Question: At my company website we use a custom web font using a '@font-face' named 'HelveticaNeue'. It works perfectly except in Internet Explorer 11 here by referring to as IE11.
In some request, usually first time visitors or on some hard refresh, Internet Explorer first render the text (wrapping text with soft line breaks) and then apply the web font. Since 'HelveticaNeue' is a lot wider then the browsers default web font the text needs to be re-rendered to fit the container. All other browsers I have tested dose this fine but not IE11.
Remember, this does not happen every time but it is tested on multiple computers with same result.
## I have attached an image which explain the issue.

As shown in the image above the text breaks the layout and run out of it's container or get cropped due to CSS 'overflow: hidden;'.
Is there a way to force IE11 to either load the font before rendering the text or to force it to re-render after the font is loaded... Or any other idea for a solution?
<URL>
## And here the CSS used to include the font in a external stylesheet.
'''
@font-face{
font-family: 'HelveticaNeue';
src: url('../../typo3conf/ext/site/Resources/Public/Fonts/helveticaneuebold-webfont.eot');
src: url('../../typo3conf/ext/site/Resources/Public/Fonts/helveticaneuebold-webfont.eot?#iefix') format('embedded-opentype')
, url('../../typo3conf/ext/site/Resources/Public/Fonts/helveticaneuebold-webfont.woff') format('woff')
, url('../../typo3conf/ext/site/Resources/Public/Fonts/helveticaneuebold-webfont.ttf') format('truetype')
, url('../../typo3conf/ext/site/Resources/Public/Fonts/helveticaneuebold-webfont.svg#HelveticaNeueLTCom75BoldJARE') format('svg');
font-weight: 700;
font-style: normal
}
@font-face{
font-family: 'HelveticaNeue';
src: url('../../typo3conf/ext/site/Resources/Public/Fonts/helveticaneuelight-webfont.eot');
src: url('../../typo3conf/ext/site/Resources/Public/Fonts/helveticaneuelight-webfont.eot?#iefix') format('embedded-opentype')
, url('../../typo3conf/ext/site/Resources/Public/Fonts/helveticaneuelight-webfont.woff') format('woff')
, url('../../typo3conf/ext/site/Resources/Public/Fonts/helveticaneuelight-webfont.ttf') format('truetype')
, url('../../typo3conf/ext/site/Resources/Public/Fonts/helveticaneuelight-webfont.svg#HelveticaNeueLTCom45LightJARA') format('svg');
font-weight: 400;
font-style: normal
}
@font-face{
font-family: 'HelveticaNeue';
src: url('../../typo3conf/ext/site/Resources/Public/Fonts/helveticaneueultralight-webfont.eot');
src: url('../../typo3conf/ext/site/Resources/Public/Fonts/helveticaneueultralight-webfont.eot?#iefix') format('embedded-opentype')
, url('../../typo3conf/ext/site/Resources/Public/Fonts/helveticaneueultralight-webfont.woff') format('woff')
, url('../../typo3conf/ext/site/Resources/Public/Fonts/helveticaneueultralight-webfont.ttf') format('truetype')
, url('../../typo3conf/ext/site/Resources/Public/Fonts/helveticaneueultralight-webfont.svg#HelveticaNeueLTCom25UltraLtJARA') format('svg');
font-weight: 300;
font-style: normal
}
'''
You can confirm the issue by <URL> and typing 'Ctrl' + 'F5' repeatedly In IE11 and suddenly the issue will appear.
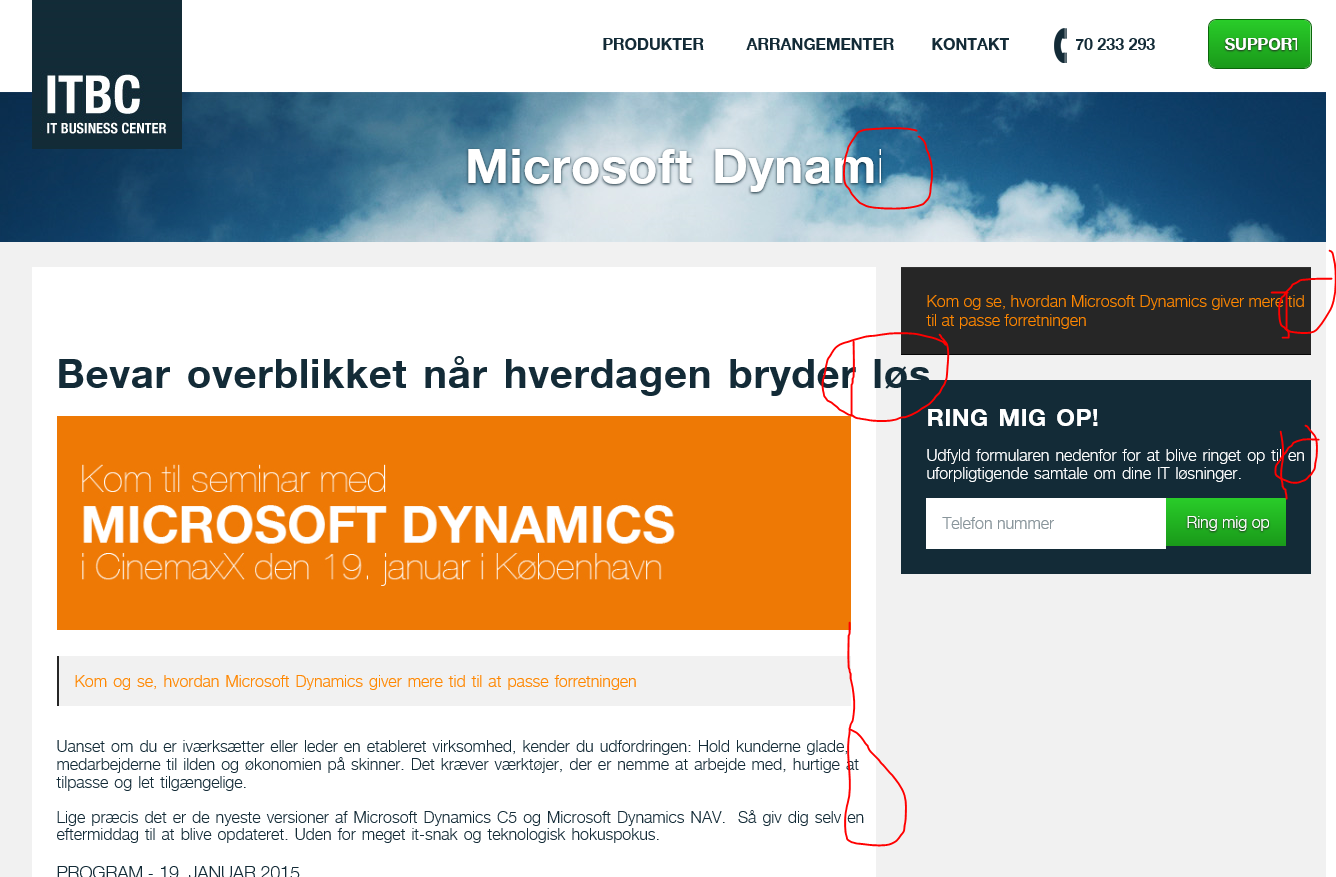
Answer: I fixed it by re-downloading the font kit from fonts.com. It seems they fixed the files on their side as they are different and load correctly on IE11 now.
Cheers